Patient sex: F
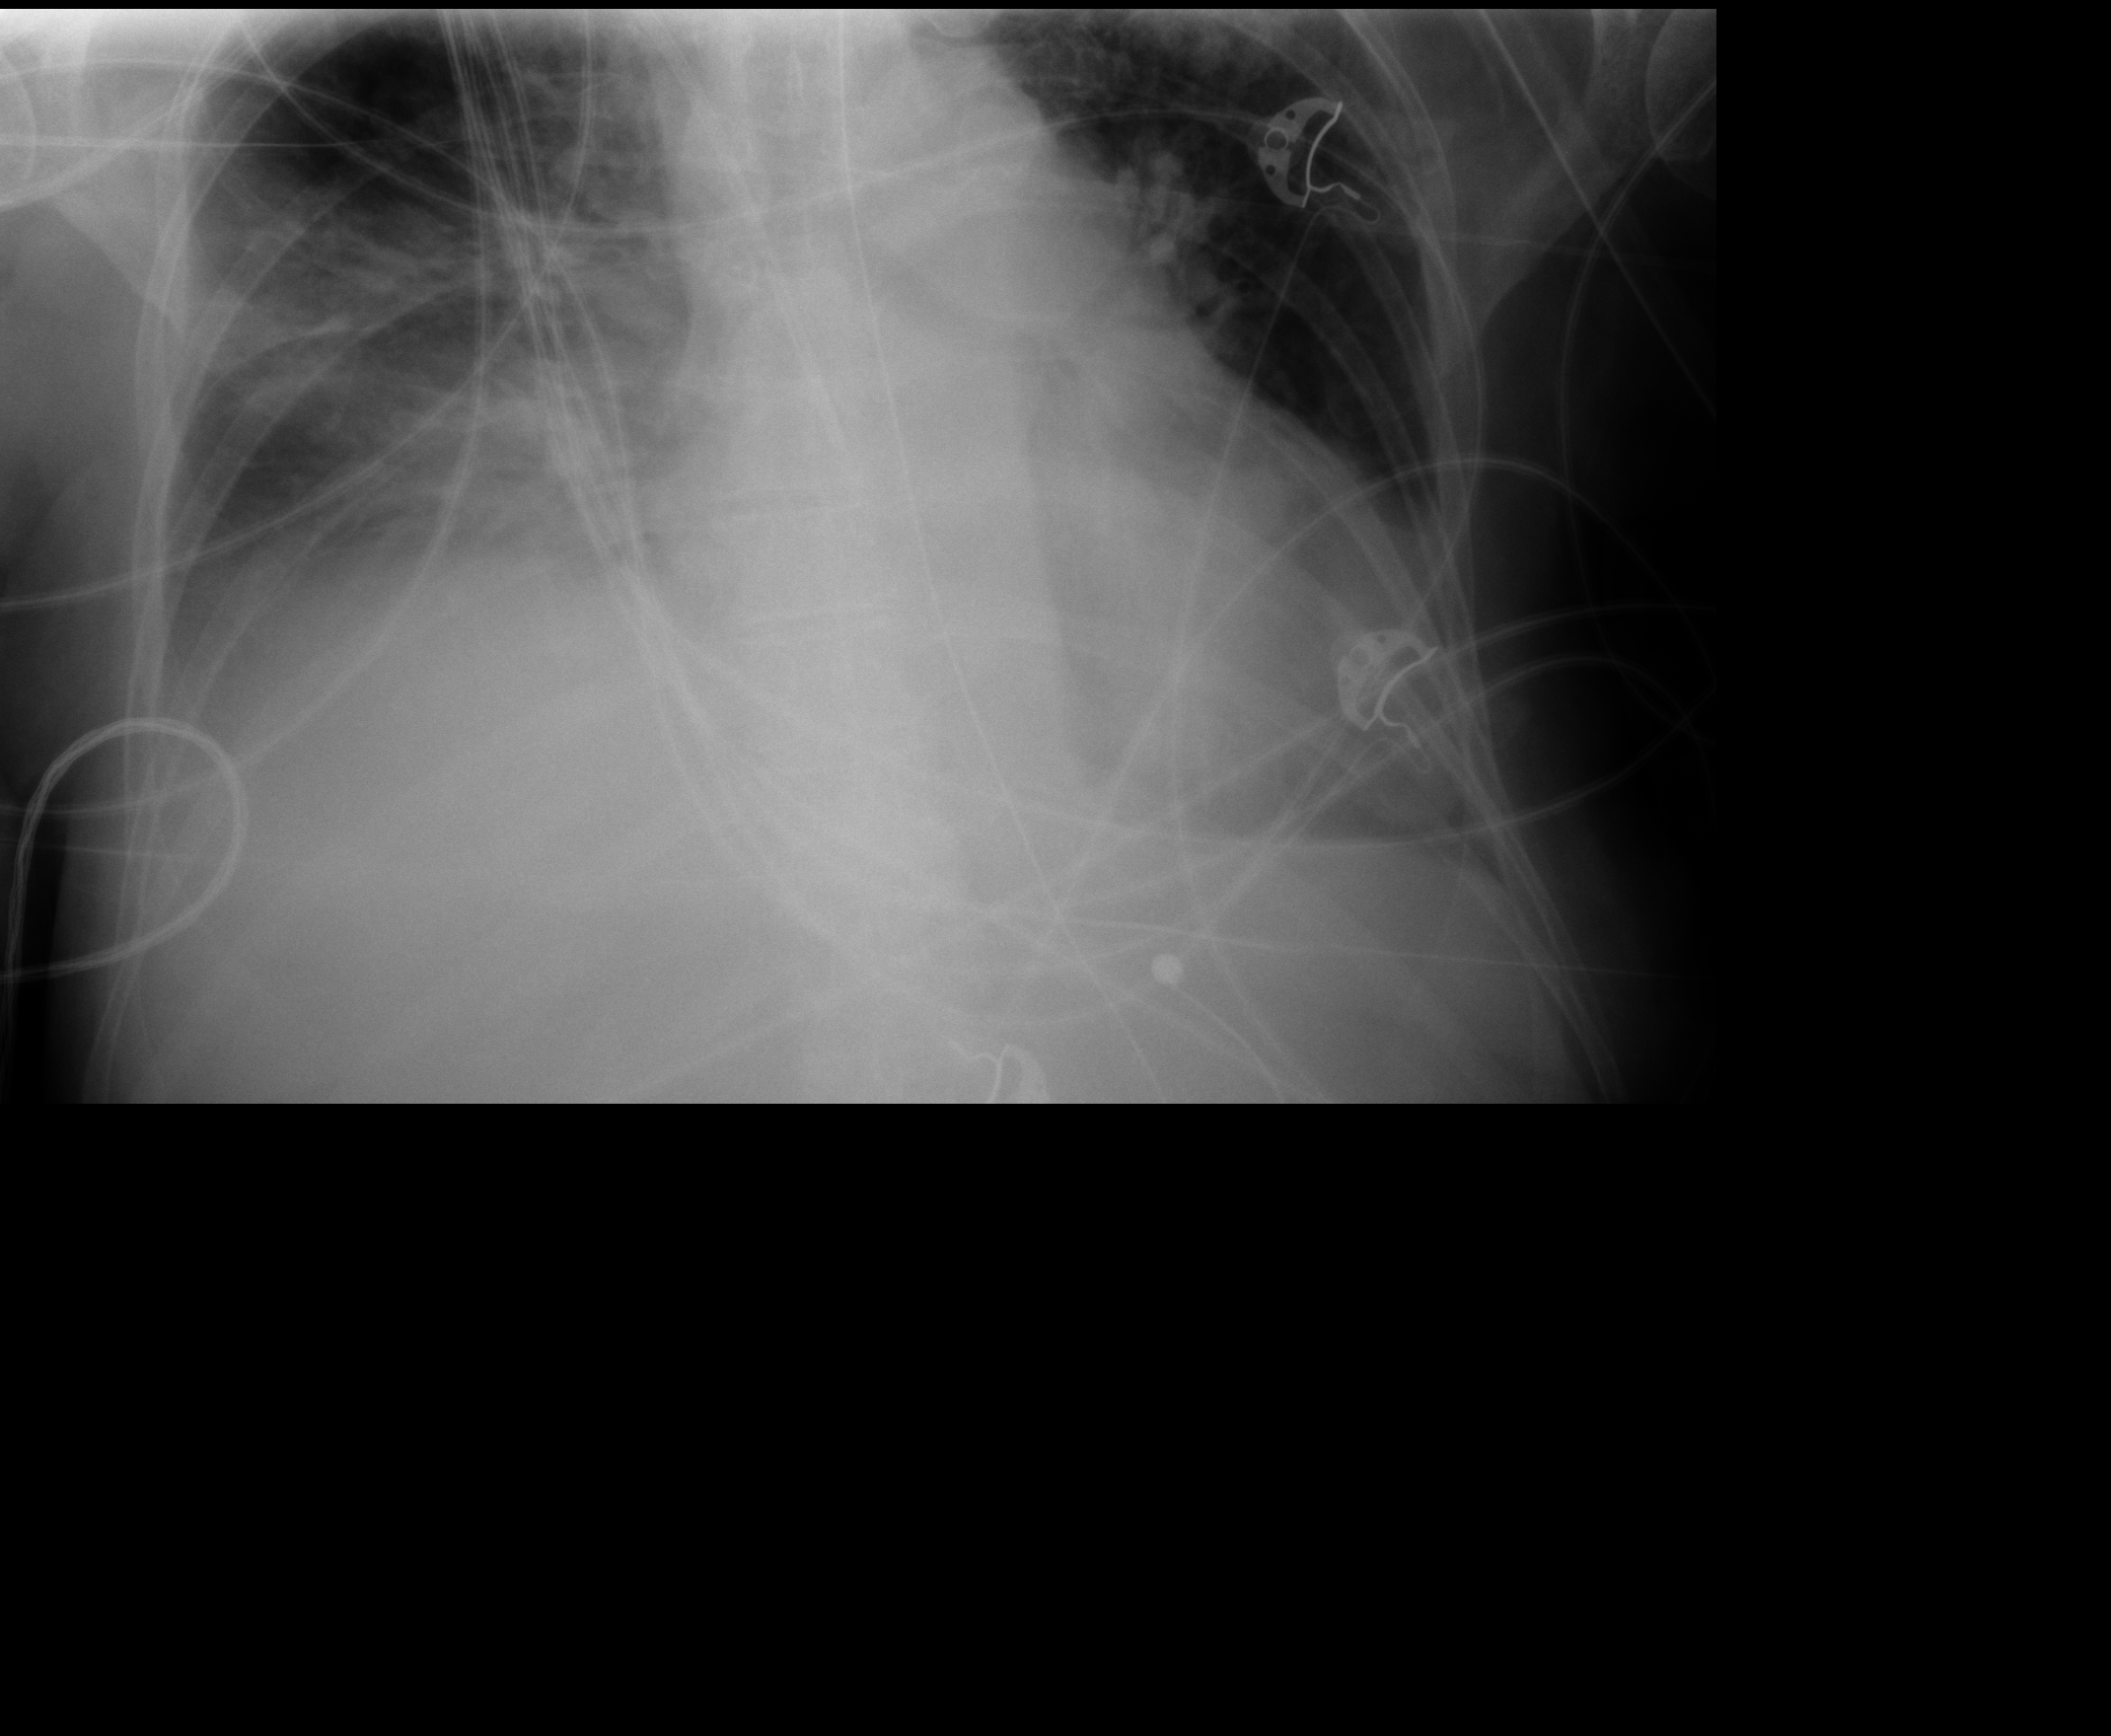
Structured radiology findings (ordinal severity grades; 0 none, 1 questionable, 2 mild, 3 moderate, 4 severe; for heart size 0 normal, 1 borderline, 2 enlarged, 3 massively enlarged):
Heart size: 0
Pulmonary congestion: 2
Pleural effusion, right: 2
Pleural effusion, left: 0
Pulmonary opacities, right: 3
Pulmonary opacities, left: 2
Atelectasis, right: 3
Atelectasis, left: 2